Question: I'm working along with Railscast 407 (it's a pro/paid episode) where Ryan Bates adds public activity functionality to a site, namely, each activity (create or update recipes or comments on recipes) is displayed in a public feed. At one point in creating the app, he uses the code below to render out a partial from the /views/activities folder, however, he also adds a comment subfolder so the create partial path is like this 'views/activities/comment/_create.html.erb' and the link to it is like this
'''
<%= render "activities/#{activity.trackable_type.underscore}/#{activity.action}", activity: activity %>
<h1> Activities </h1>
<% @activities.each do |activity| %>
<%= div_for activity do %>
<%= link_to activity.user.name, activity.user %>
<%= render "activities/#{activity.trackable_type.underscore}/#{activity.action}", activity: activity %>
<% end %>
<% end %>
'''
I'm pretty certain I copied his code correctly, but I'm getting this error when I try to follow along, which
'''
The partial name (activities/comment/) is not a valid Ruby identifier; make sure your partial name starts with a letter or underscore, and is followed by any combinations of letters, numbers, or underscores.
'''
However, he doesn't get that error in the episode. Here's a screenshot
Fyi, the actual partial at this stage of the episode looks like this
'''
commented on <%= link_to activity.trackable.recipe.name, activity.trackable.recipe %>
'''
Can you explain why this isn't working for me?
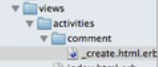
Answer: At one point in the episode, Ryan Bates sets the default action to nil in the method that tracks activity (in the application controller)
'''
def track_activity(trackable, action = nil)
current_user.activities.create! action: action, trackable: trackable
end
'''
However, he later changes the default to the parameter action like this
'''
def track_activity(trackable, action = params[:action])
current_user.activities.create! action: action, trackable: trackable
end
'''
If you use the former code, then unless you explicitly declare the action, it'll be nil in the db, and then the view code in the OP will trigger the error. Therefore, it's safer to use the second version of track_activity.
Thanks to comment by @jvnill for pointing this out